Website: bh-photo
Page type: billing-address
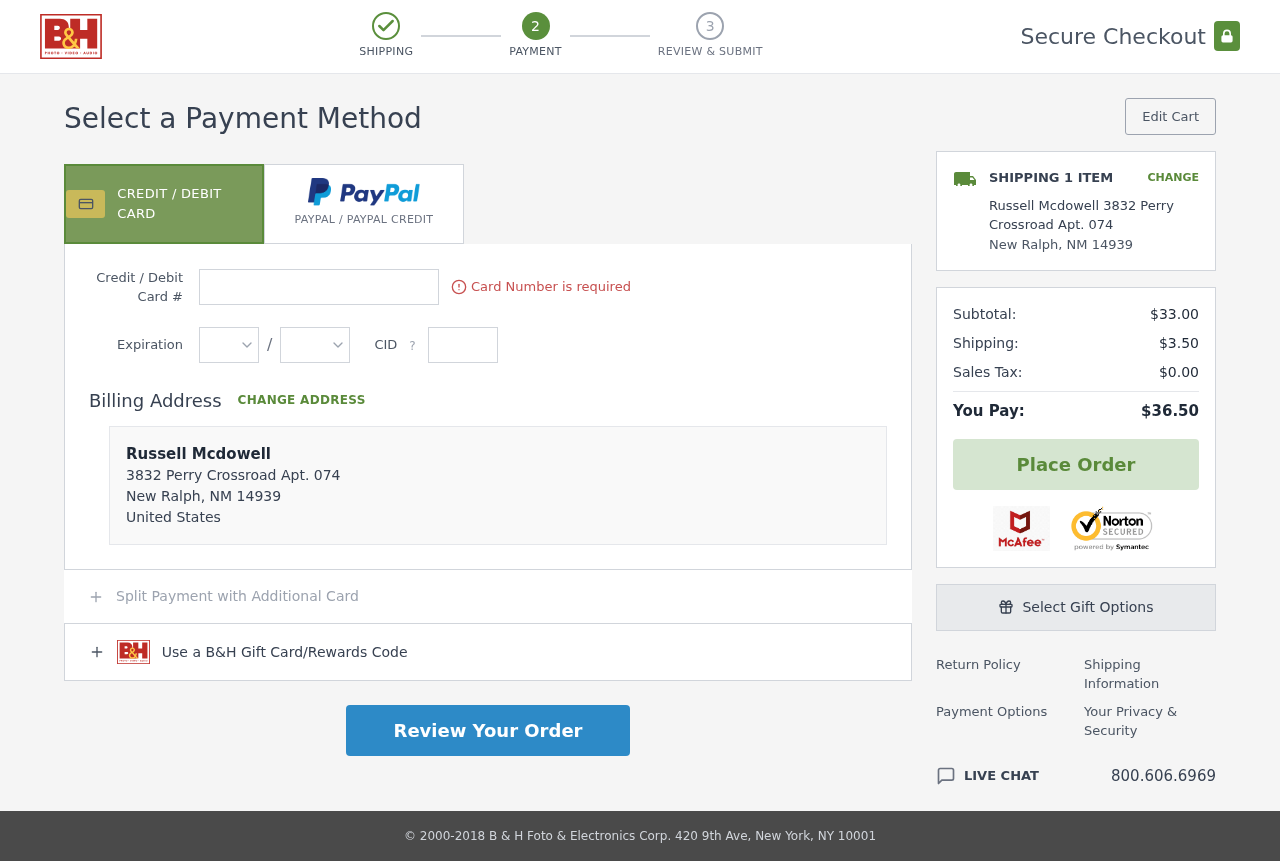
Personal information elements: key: PII_CARD_CVV
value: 253
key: PII_CARD_EXPIRY_MONTH
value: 07
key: PII_CARD_EXPIRY_YEAR
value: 30
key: PII_CARD_NUMBER
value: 6529 0850 0668 6570
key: PII_CITY
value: New Ralph
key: PII_COUNTRY
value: United States
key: PII_FULLNAME
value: Russell Mcdowell
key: PII_FULLNAME2
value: Russell Mcdowell
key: PII_POSTCODE
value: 14939
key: PII_STATE_ABBR
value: NM
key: PII_STREET
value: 3832 Perry Crossroad Apt. 074
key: PII_POSTCODE_FULL
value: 14939
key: PII_POSTCODE_NUMERIC
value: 14939
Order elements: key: ORDER_NUM_ITEMS
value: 1
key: ORDER_SUBTOTAL
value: $33.00
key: ORDER_SHIPPING_COST
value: $3.50
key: ORDER_TAX
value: $0.00
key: ORDER_TOTAL
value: $36.50